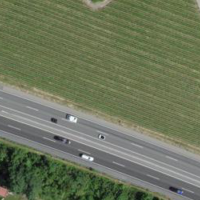
EUNIS habitat code: 57
Species observed at this site:
Milvus migrans